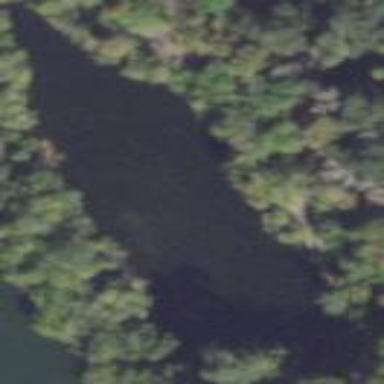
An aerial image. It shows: Serene pond surrounded by nature.